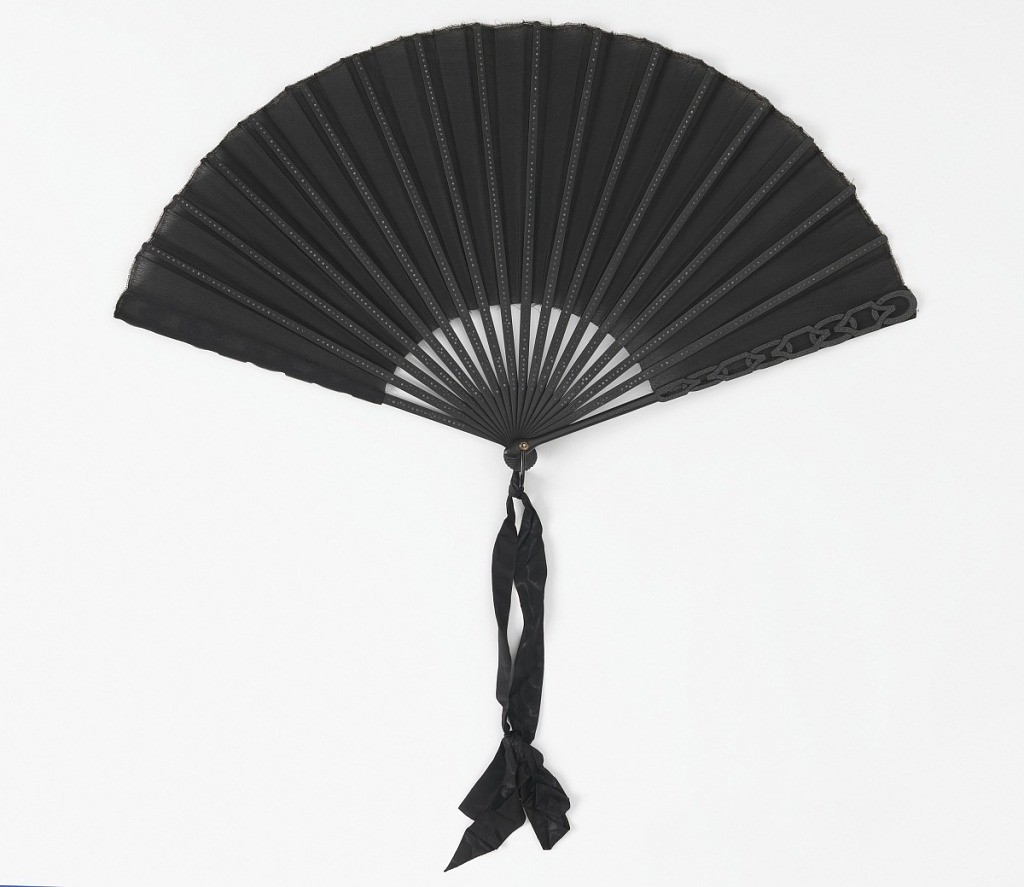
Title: Pleated mourning fan
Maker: Duvelleroy, Paris, France, founded 1827
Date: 1885–90
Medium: Silk crepe leaf, painted wood guards and sticks inlaid with black spangles, guards cut à jour, horn washer and metal loop at the rivet, silk ribbon
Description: Pleated mourning fan. Black silk crepe leaf. Black painted wood guards and sticks are inlaid with round black spangles. Guards cut à jour in a strapwork design of interlacing ovals and hexagons. Horn washer and metal loop at the rivet with black silk ribbon.